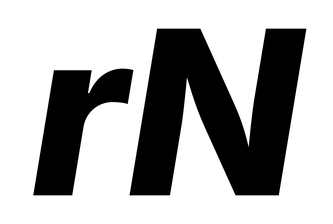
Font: Inter-Italic_ExtraBold_Italic